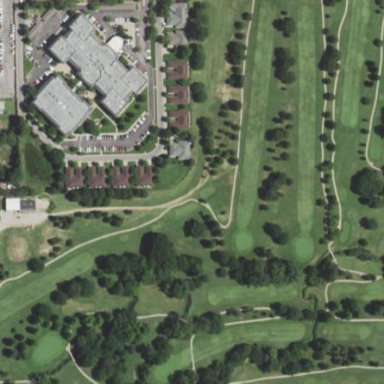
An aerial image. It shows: Golf course surrounded by greenery.